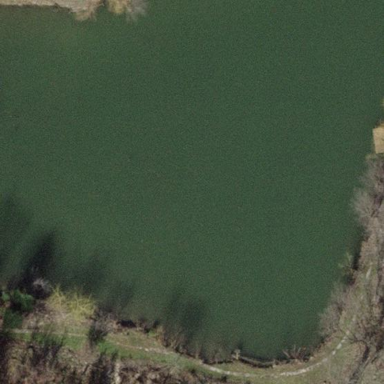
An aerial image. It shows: Pond surrounded by natural water.